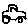
Label: car